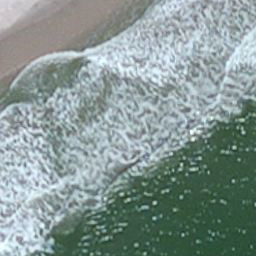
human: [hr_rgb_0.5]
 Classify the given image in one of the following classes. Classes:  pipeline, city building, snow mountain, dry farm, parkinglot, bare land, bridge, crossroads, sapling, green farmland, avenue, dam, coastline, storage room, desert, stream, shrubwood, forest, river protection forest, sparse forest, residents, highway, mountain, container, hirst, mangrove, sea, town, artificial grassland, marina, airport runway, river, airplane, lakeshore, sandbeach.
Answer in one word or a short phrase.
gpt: coastline